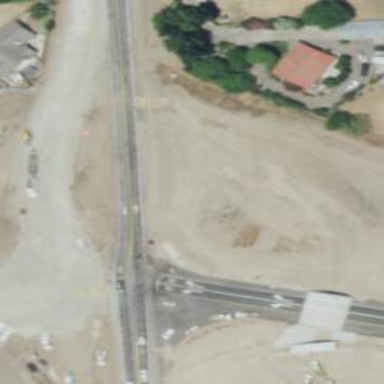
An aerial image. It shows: Tertiary road with asphalt surface.